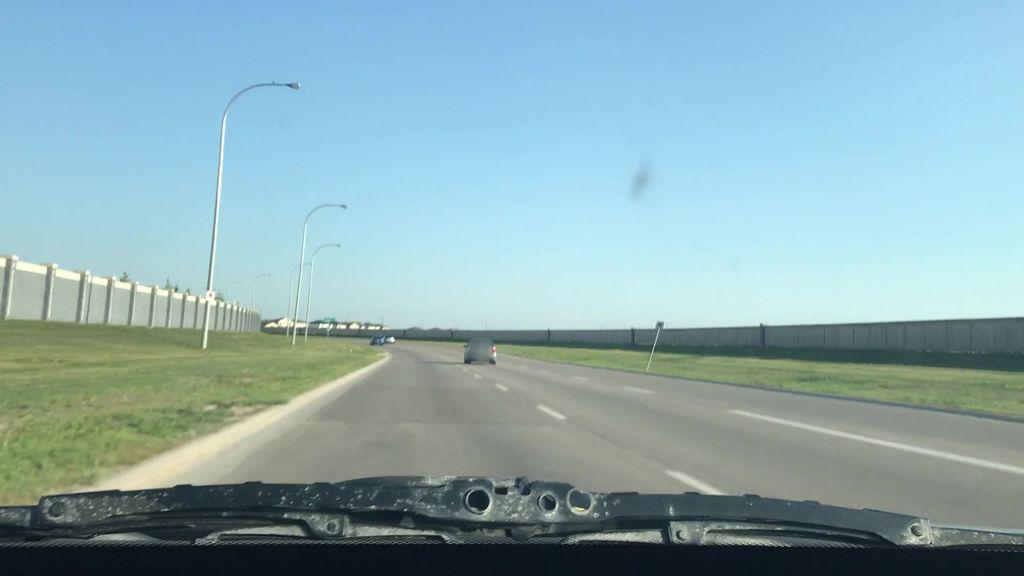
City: winnipeg